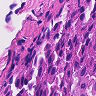
Metastatic tissue present: yes